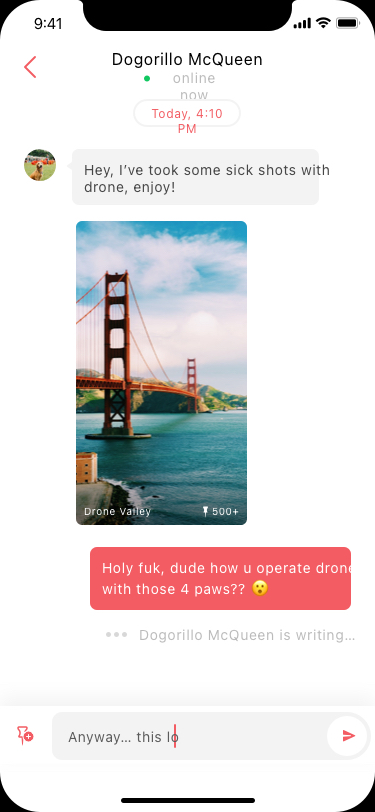
Text in this UI design:
Holy fuk, dude how u operate drone
with those 4 paws?? 😮
Hey, I’ve took some sick shots with
drone, enjoy!
Drone Valley
500+
Dogorillo McQueen is writing…
Dogorillo McQueen
online now
Today, 4:10 PM